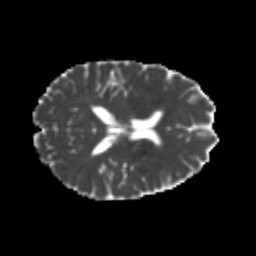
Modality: MD
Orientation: axial
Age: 22
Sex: female
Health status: healthy
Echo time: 0.074 s